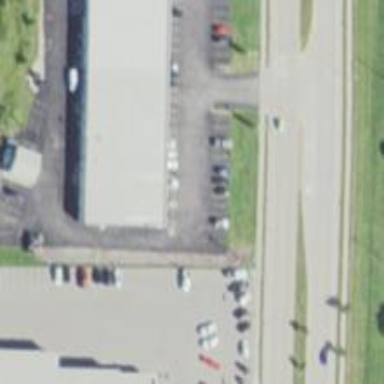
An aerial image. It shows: Car rental service.